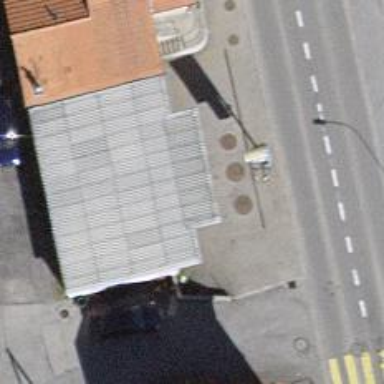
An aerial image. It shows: Fuel station.